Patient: sex M, age 57
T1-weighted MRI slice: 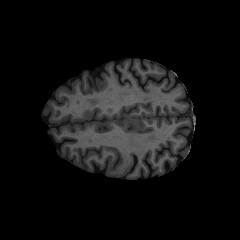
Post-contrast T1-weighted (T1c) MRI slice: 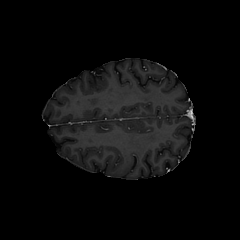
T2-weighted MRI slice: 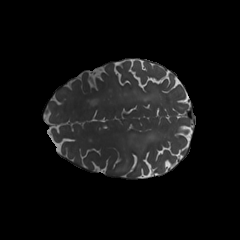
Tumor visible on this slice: no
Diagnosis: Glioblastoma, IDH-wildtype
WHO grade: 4